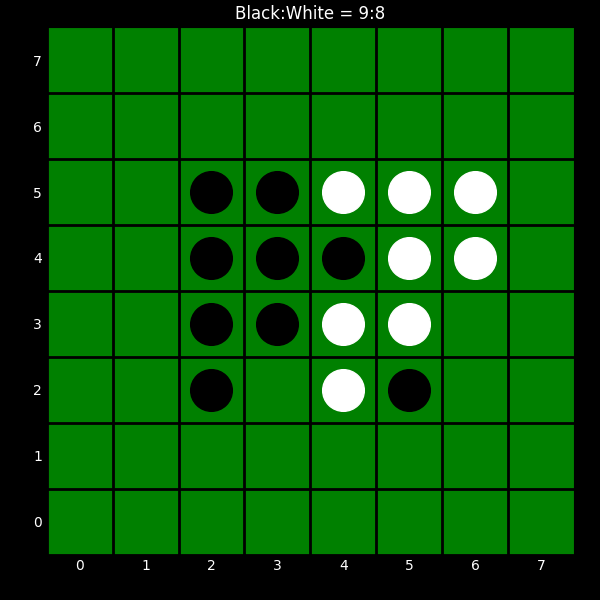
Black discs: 9
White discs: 8